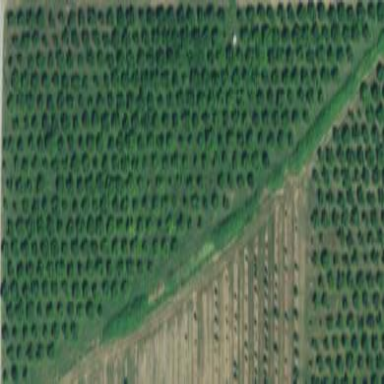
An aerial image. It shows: Orchard.